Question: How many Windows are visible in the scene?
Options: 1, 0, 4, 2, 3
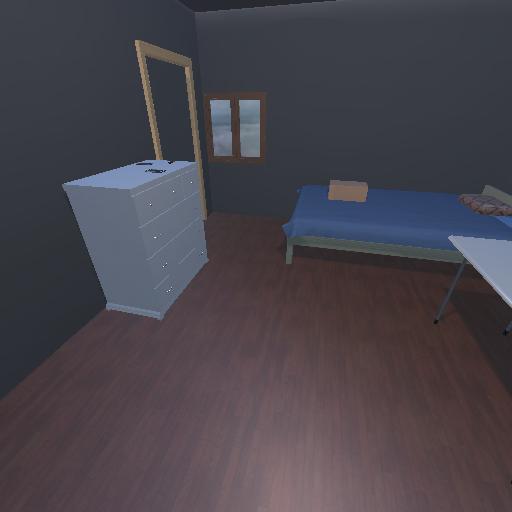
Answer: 1